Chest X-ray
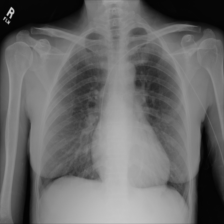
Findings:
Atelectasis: negative
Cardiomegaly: negative
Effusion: negative
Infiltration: negative
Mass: negative
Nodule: negative
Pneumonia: negative
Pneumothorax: negative
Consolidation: negative
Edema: negative
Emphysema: negative
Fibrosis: negative
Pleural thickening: negative
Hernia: negative